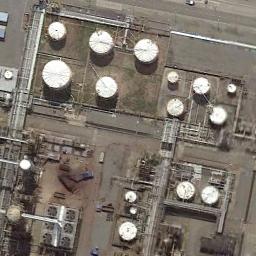
Label: storage tanks